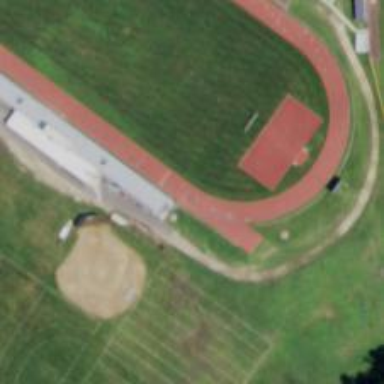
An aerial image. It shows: Track in leisure land.